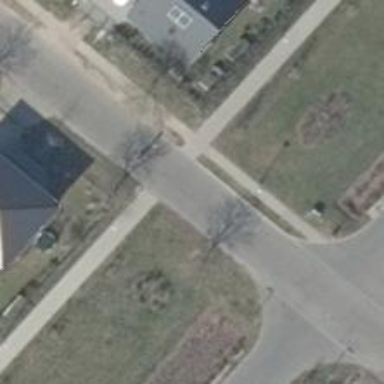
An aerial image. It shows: Unmarked road crossing.